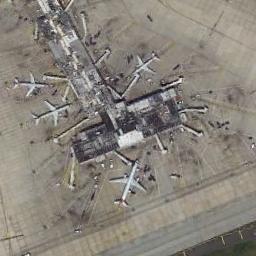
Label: airplane